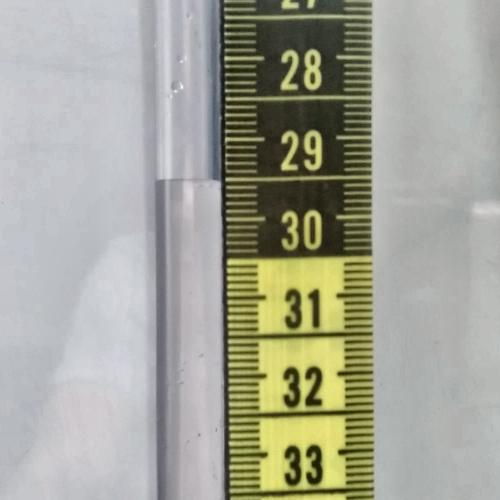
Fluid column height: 29.5 cm